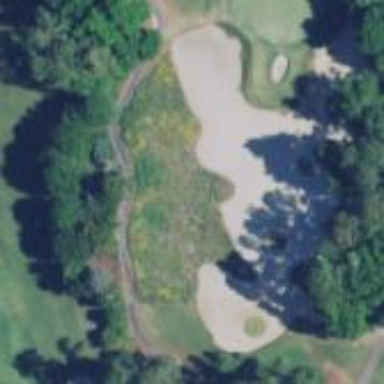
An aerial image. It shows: Sand bunker on golf course.